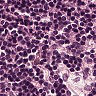
Metastatic tissue present: no